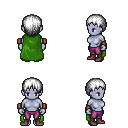
a pixel art fantasy rpg character, female body template, dark elf, purple skin, green cape, magenta pants, white plain hairstyle, leather bracers, maroon shoes, four views (front, back, left, right), 2x2 character sprite sheet, small pixel art, hard edges, no anti-aliasing